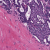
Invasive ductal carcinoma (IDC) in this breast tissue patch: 1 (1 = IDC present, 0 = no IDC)